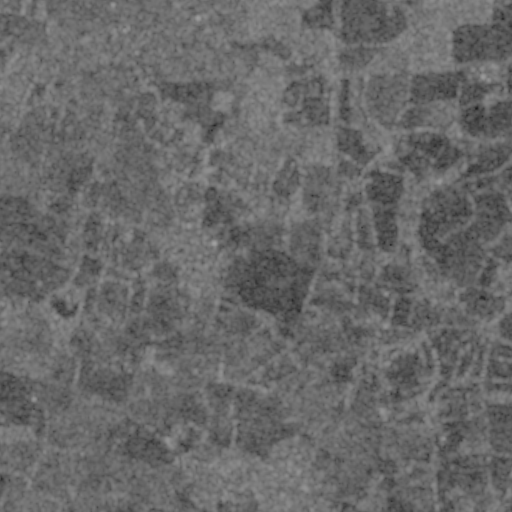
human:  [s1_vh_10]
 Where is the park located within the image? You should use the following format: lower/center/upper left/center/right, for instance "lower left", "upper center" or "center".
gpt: The park is located in the lower center of the image.
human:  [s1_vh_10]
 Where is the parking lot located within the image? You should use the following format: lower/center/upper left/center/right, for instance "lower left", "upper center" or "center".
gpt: The parking lot is located in the lower center of the image.
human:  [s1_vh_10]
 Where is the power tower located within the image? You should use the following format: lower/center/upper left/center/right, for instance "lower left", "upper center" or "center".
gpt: The power tower is located in the lower left of the image.
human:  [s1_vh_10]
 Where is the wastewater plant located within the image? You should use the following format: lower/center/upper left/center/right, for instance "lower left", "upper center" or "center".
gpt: The wastewater plant is located in the lower right of the image.
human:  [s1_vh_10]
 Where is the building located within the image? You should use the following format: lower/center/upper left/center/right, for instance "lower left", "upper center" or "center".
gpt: There is no building in the image.

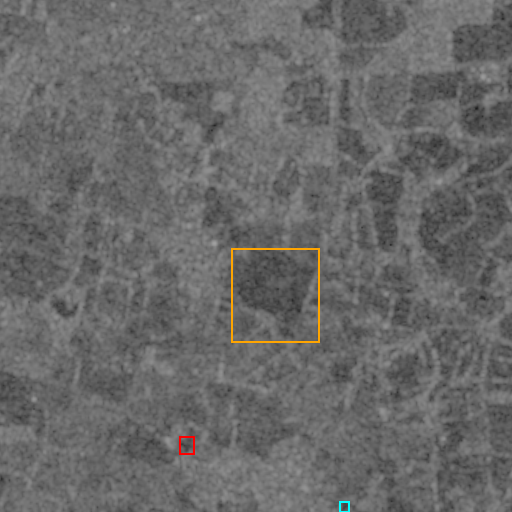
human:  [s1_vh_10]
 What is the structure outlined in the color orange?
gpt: The structure outlined in orange is a crop field.
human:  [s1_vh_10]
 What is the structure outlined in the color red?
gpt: The structure outlined in red is a park.
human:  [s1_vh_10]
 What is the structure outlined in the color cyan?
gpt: The structure outlined in cyan is a wastewater plant.
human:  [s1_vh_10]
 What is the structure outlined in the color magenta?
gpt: There is no magenta outline.